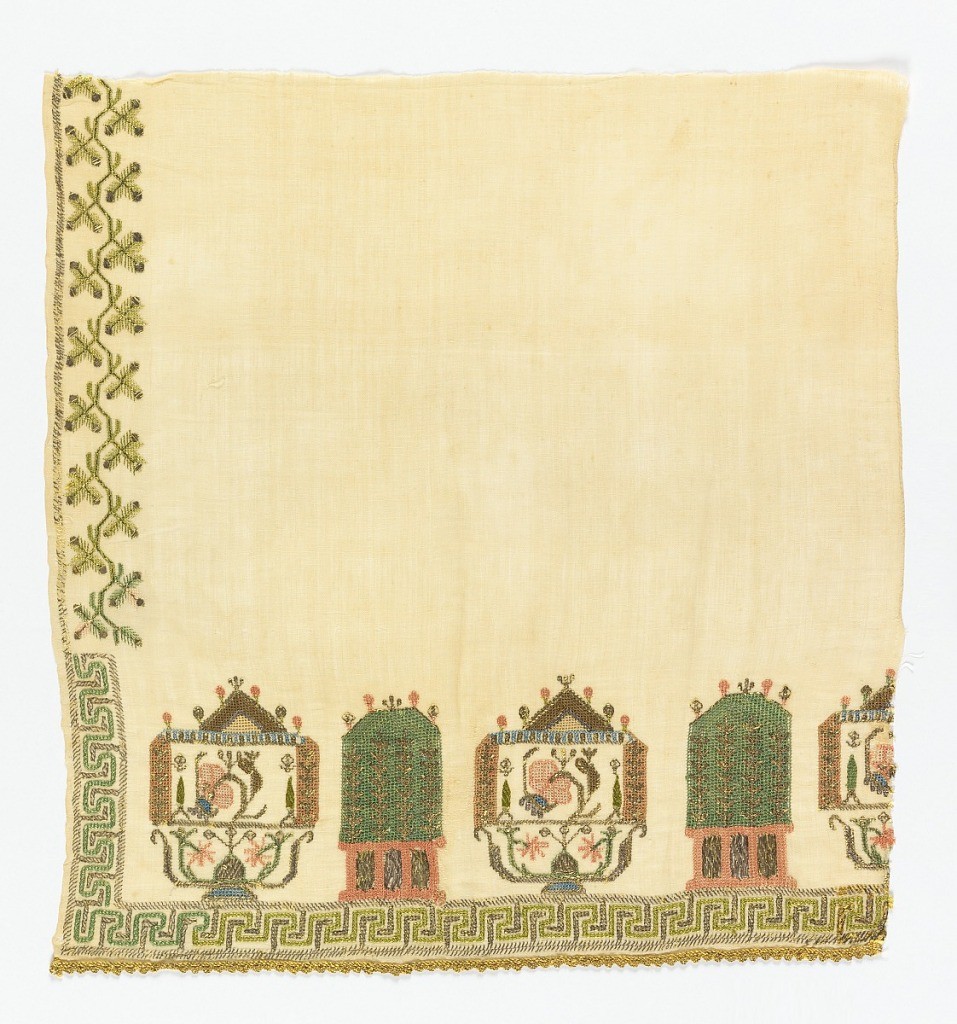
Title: Towel end
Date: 19th century
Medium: cotton, silk, metallic thread Technique: embroidered on plain weave
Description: End crossed by two types of shrine forms (?) alternating in blue, green and pink silk silver thread with touches of brown and cream. Fret border in cream and silver across the bottom and short distance up the sides with stylized floral boarder above this. Much ribbed silver braid across end.